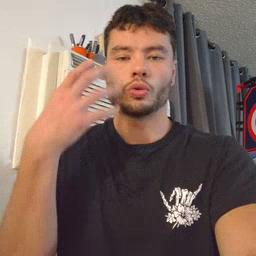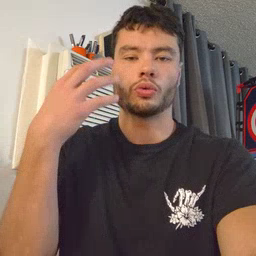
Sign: go